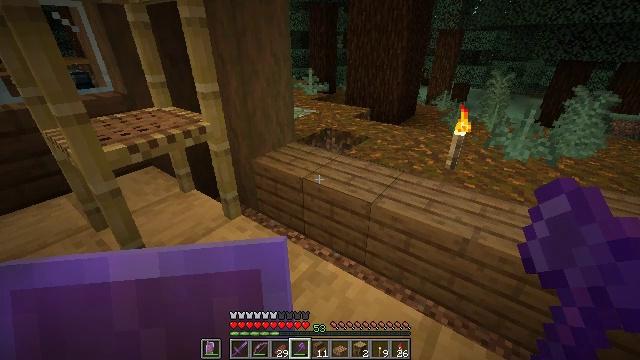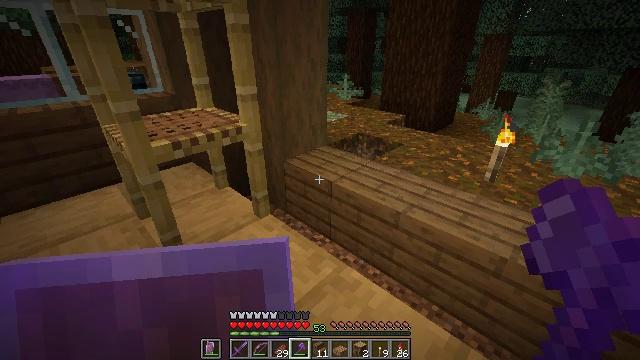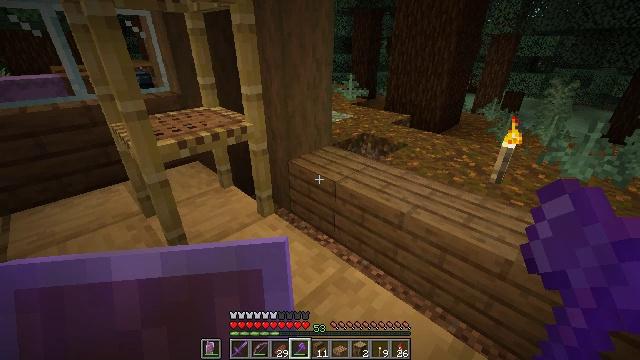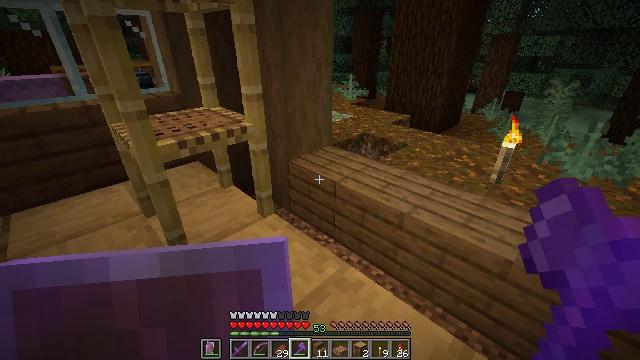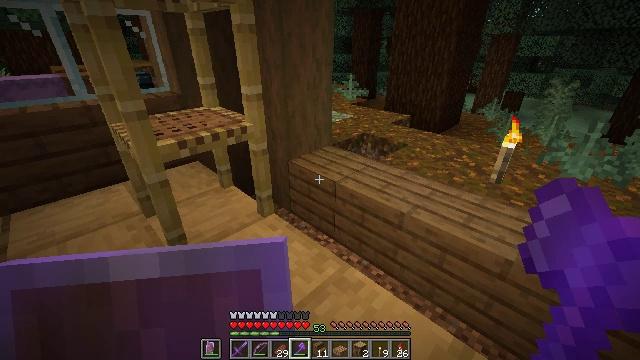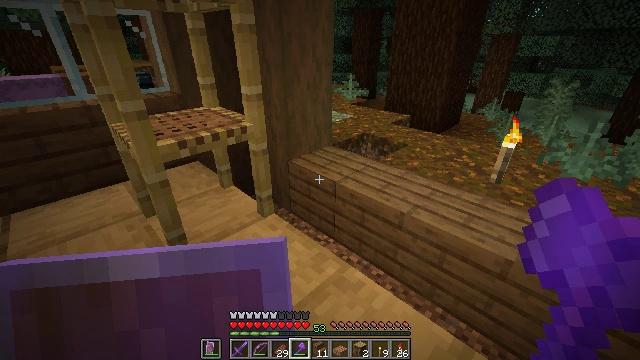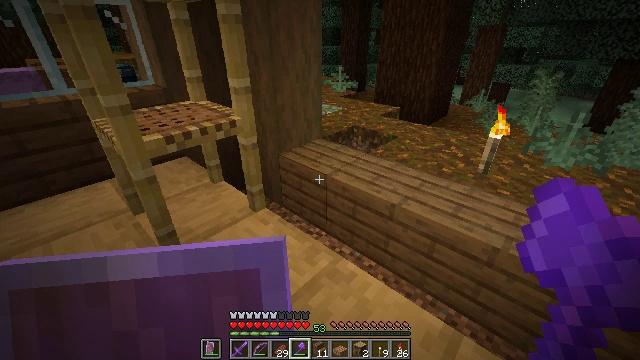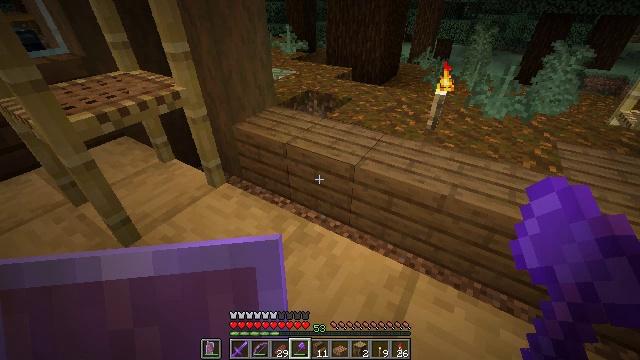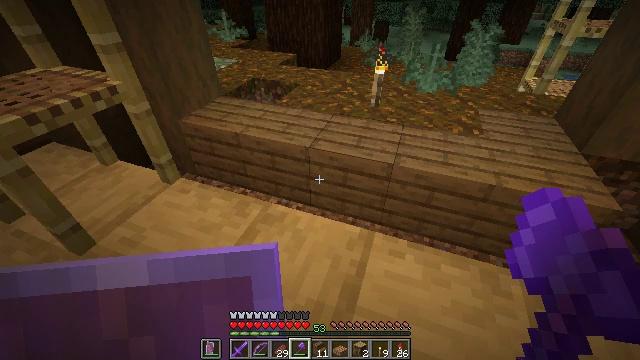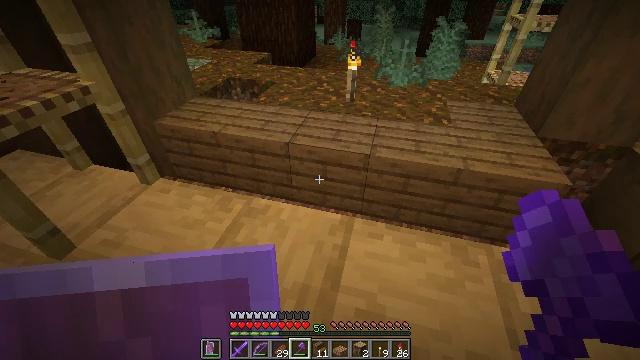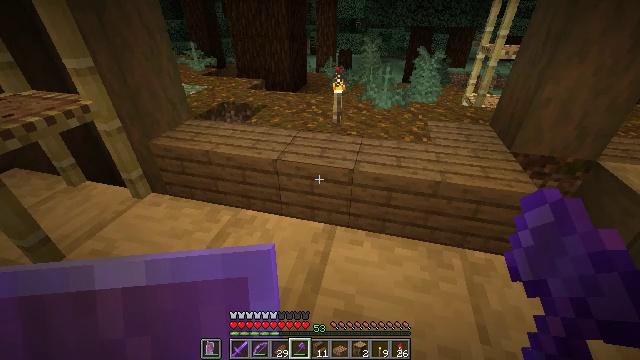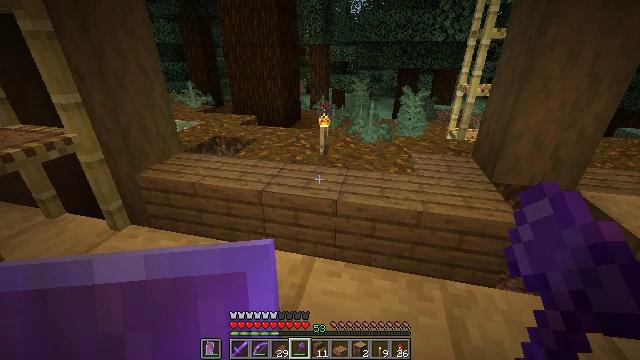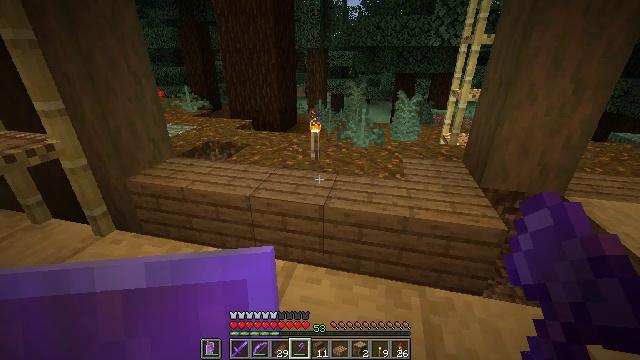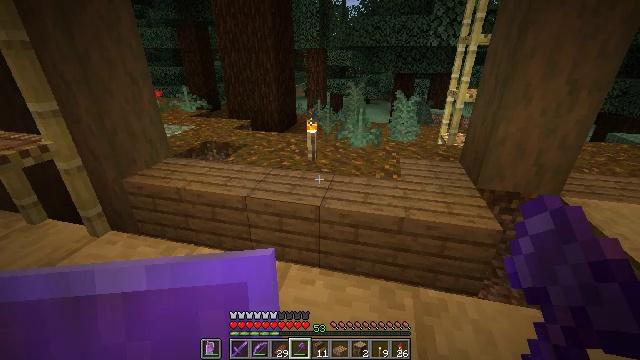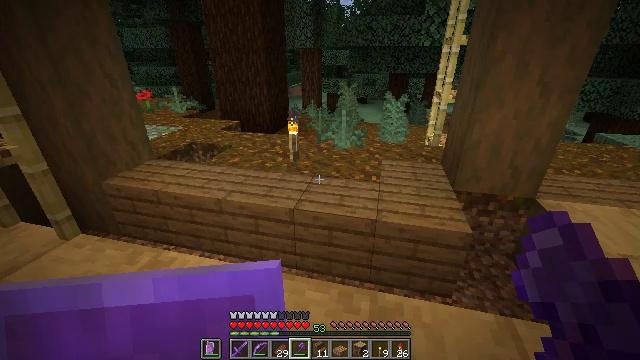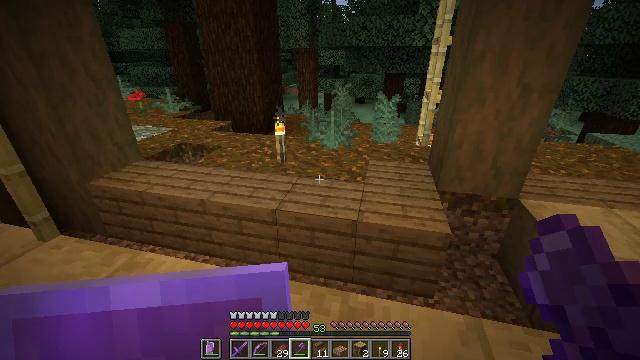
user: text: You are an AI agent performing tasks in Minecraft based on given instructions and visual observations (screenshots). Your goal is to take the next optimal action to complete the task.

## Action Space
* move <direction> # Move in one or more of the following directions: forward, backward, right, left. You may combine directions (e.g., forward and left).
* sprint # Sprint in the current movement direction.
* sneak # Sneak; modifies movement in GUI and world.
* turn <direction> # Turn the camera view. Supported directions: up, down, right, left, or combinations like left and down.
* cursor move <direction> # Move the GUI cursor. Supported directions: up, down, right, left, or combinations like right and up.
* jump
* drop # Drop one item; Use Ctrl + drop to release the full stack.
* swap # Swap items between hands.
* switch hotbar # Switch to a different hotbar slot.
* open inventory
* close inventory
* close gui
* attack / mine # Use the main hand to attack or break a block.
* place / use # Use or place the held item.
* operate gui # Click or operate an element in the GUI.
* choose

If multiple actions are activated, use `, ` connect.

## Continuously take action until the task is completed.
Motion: motion action
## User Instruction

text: Dismantle the scaffolding.
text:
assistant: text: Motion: turn left
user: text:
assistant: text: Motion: turn left
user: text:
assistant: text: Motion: no_op
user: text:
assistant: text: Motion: no_op
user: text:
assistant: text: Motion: no_op
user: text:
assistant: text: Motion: turn right and down
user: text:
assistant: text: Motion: move back, turn right and down
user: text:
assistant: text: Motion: move back, turn right and down
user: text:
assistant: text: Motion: move back, turn right
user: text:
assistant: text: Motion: move back and move right, turn right and up
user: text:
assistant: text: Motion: move right, turn up
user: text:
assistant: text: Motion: move right
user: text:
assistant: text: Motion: move right
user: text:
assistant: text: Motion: move right
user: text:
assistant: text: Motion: move right
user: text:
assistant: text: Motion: move right
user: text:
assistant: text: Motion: move right
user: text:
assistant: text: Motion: move right
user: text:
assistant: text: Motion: move right, turn left and up
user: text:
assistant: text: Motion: turn left and up
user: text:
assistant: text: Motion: turn left
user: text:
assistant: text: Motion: no_op
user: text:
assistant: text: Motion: no_op
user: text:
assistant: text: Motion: no_op
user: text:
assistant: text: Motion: no_op
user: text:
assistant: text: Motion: turn left and up
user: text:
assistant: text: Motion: turn left and up
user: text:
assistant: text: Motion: turn left and up
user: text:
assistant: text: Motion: no_op
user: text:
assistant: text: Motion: turn up